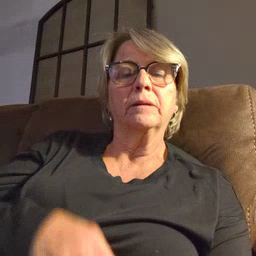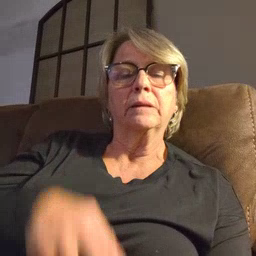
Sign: pretty